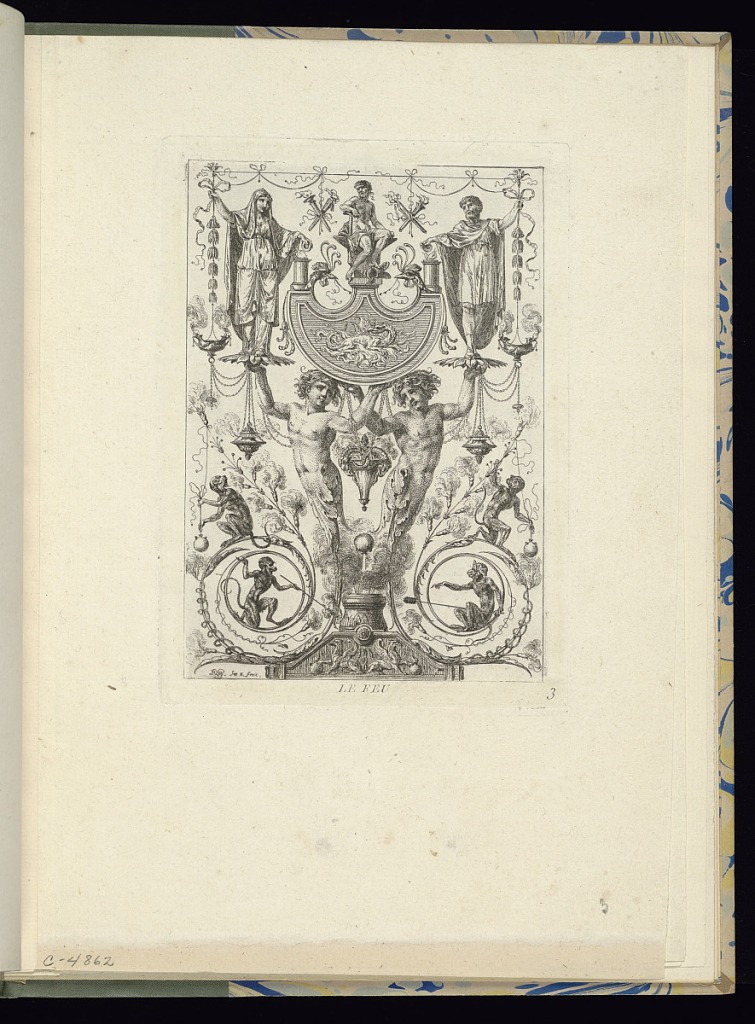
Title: Le Feu
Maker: Jean Démosthène Dugourc, French, 1749–1825
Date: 1782
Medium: Etching on paper
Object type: Bound print
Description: Plate 3 of a series of 6 numbered plates. Symmetrically-designed panel with grotesques. At center, two humanoid figures support with their outstretched hands a platter upon which a woman stands at left and a man stands at right. At lower left and right, two monkeys occupy circular cartouches; another pair of monkeys stands above the forms. Ornamental decorations include festoons of flowers, lamps, and borders.